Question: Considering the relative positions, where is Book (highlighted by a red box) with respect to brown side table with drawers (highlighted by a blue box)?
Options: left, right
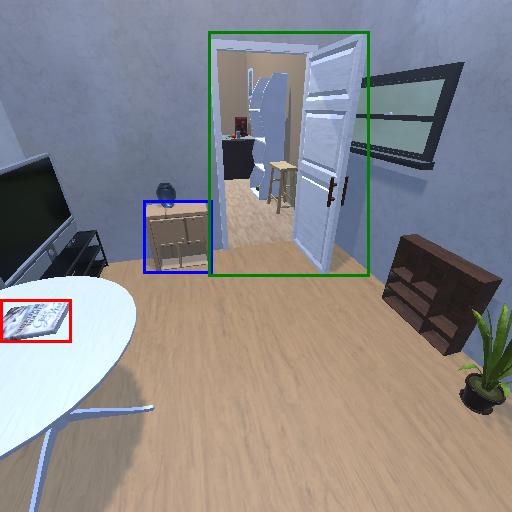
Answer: left